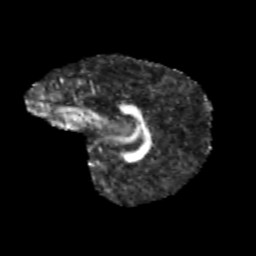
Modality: FA
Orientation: sagittal
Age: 9
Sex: male
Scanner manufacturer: siemens
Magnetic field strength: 3 T
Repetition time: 3.8 s
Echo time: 0.07 s